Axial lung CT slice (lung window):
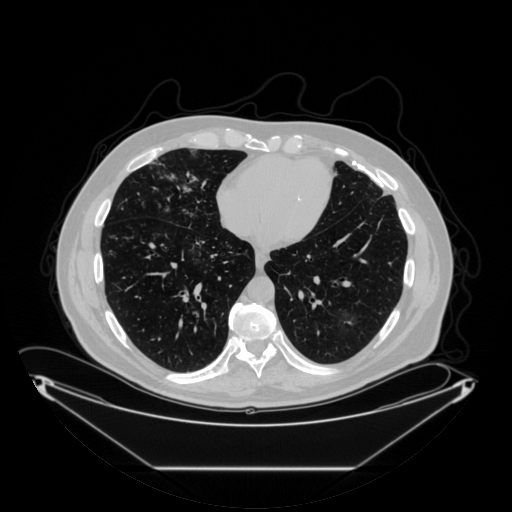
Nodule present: no